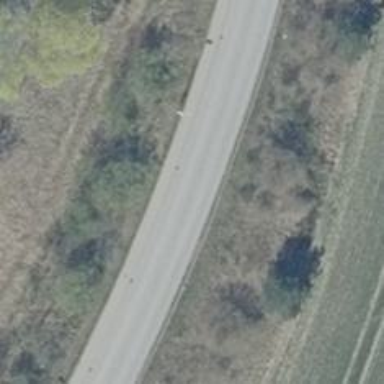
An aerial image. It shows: Unclassified road with asphalt surface and embankment.